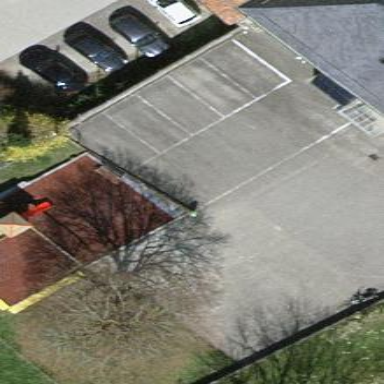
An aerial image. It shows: Parking area.